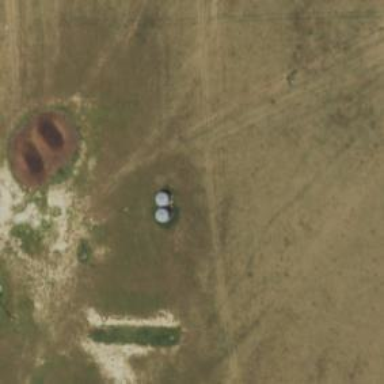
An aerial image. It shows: Silo.